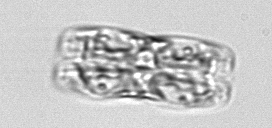
Label: pennate_morphotype1